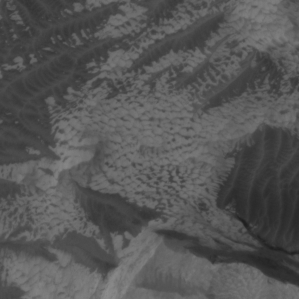
Label: non_frost